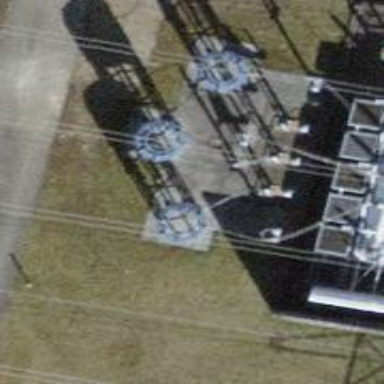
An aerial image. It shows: Power line in the image.